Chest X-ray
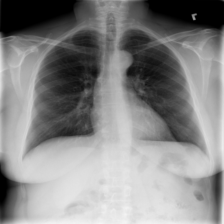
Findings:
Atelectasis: negative
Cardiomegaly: negative
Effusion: negative
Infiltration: positive
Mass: negative
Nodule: negative
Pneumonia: negative
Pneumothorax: negative
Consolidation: negative
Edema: negative
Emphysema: negative
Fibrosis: negative
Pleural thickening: positive
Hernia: negative